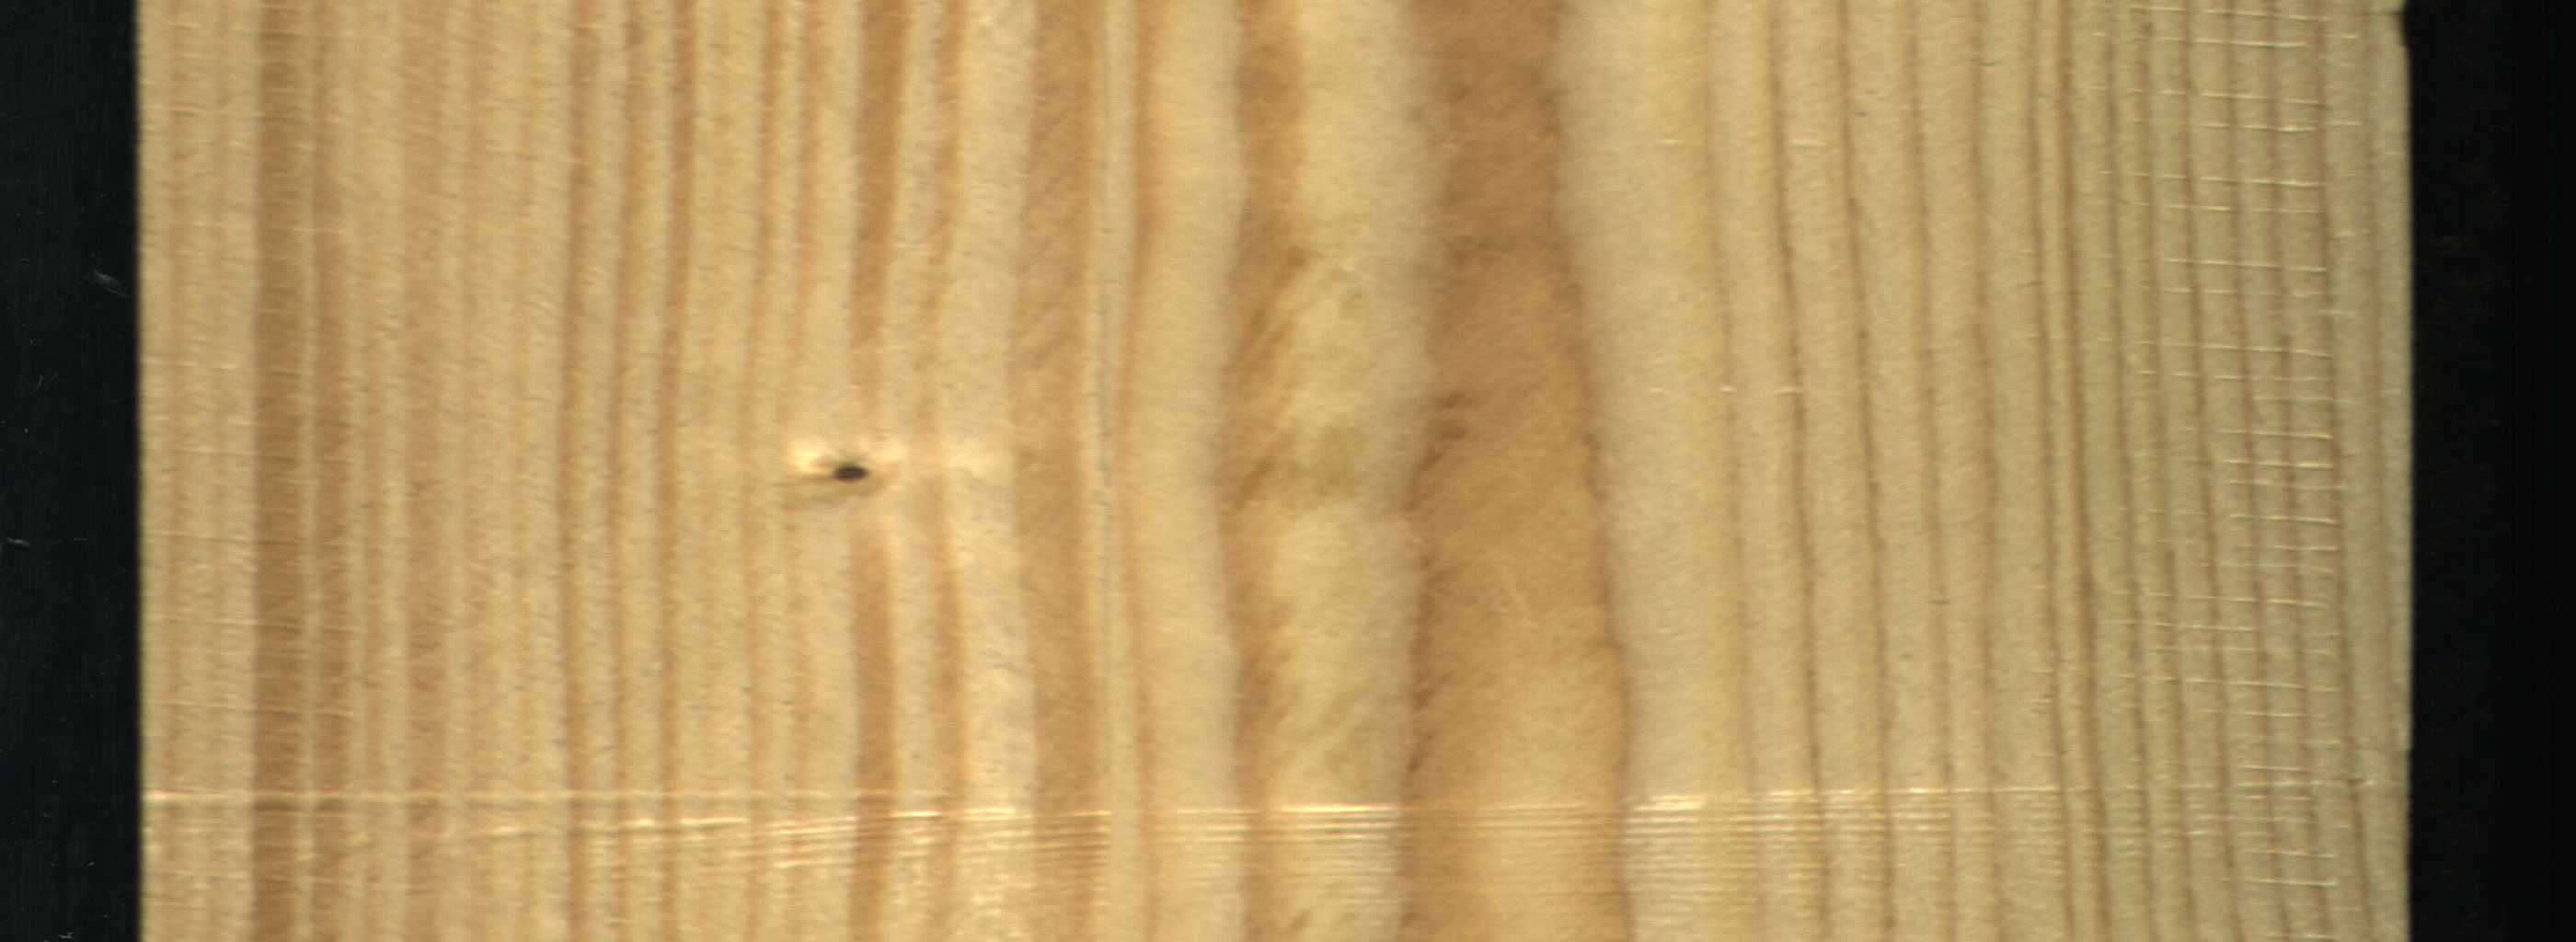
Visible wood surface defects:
Live_Knot